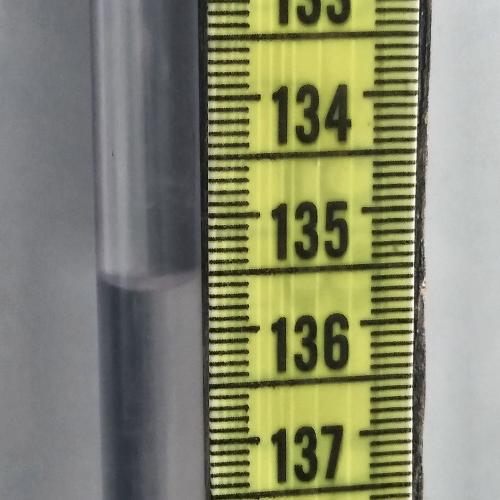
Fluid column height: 135.6 cm